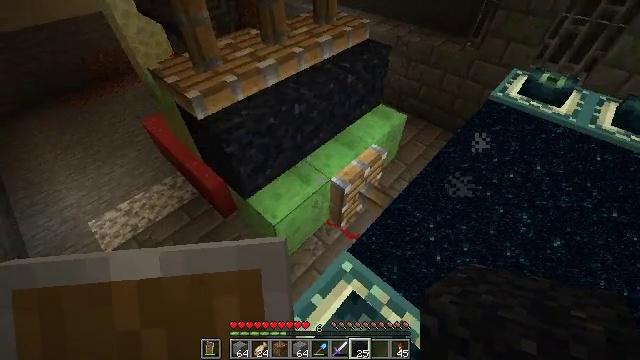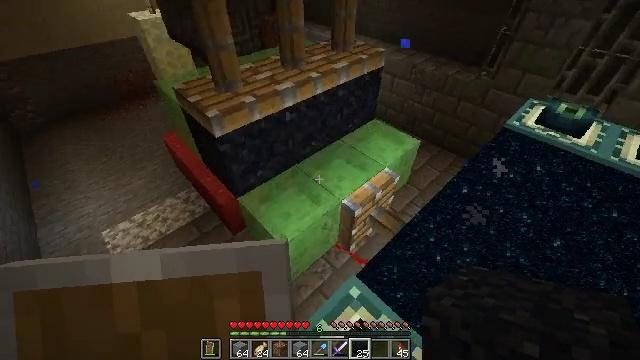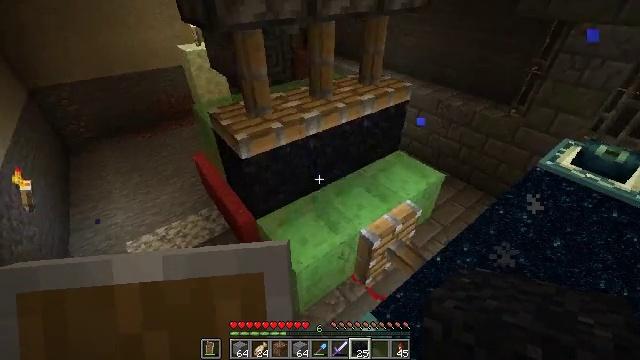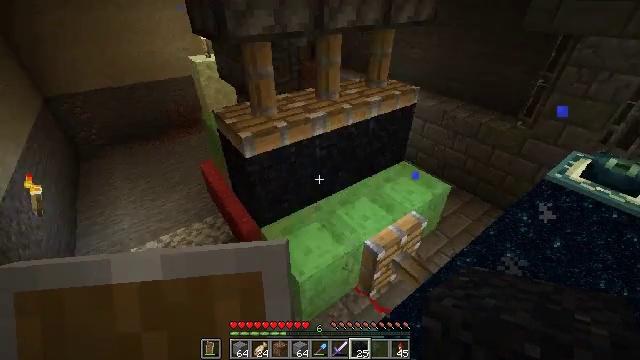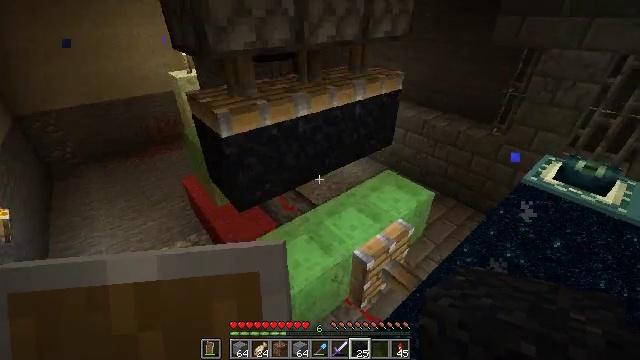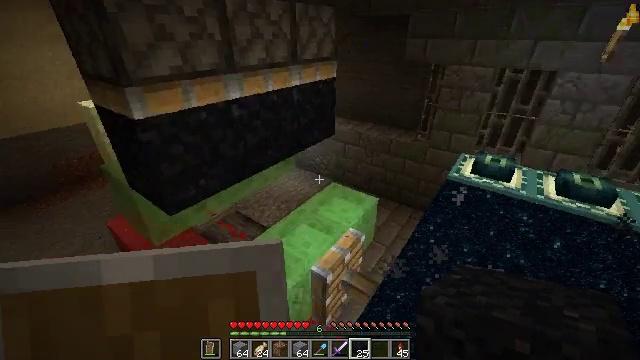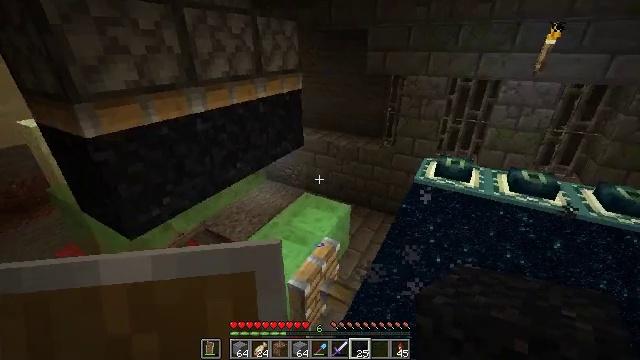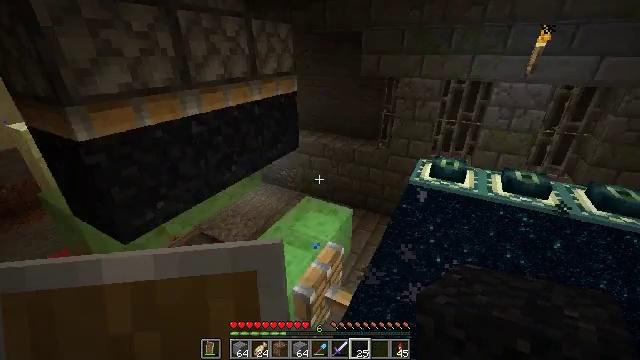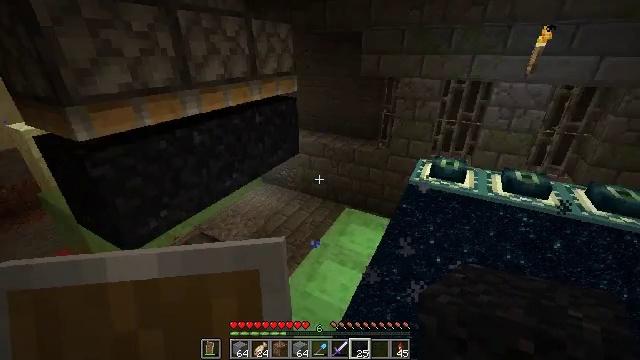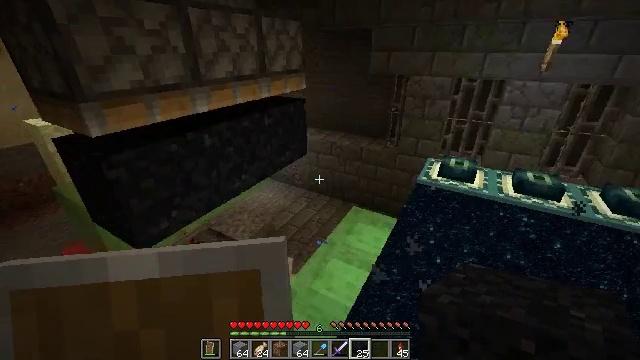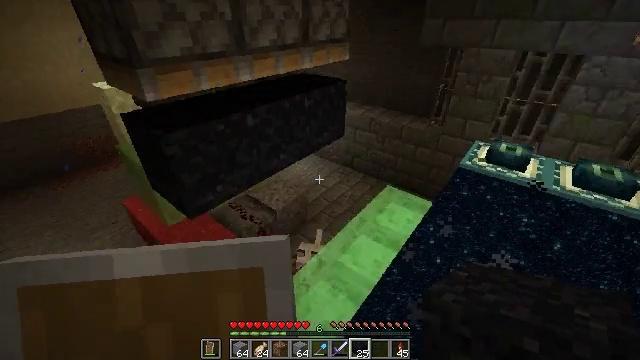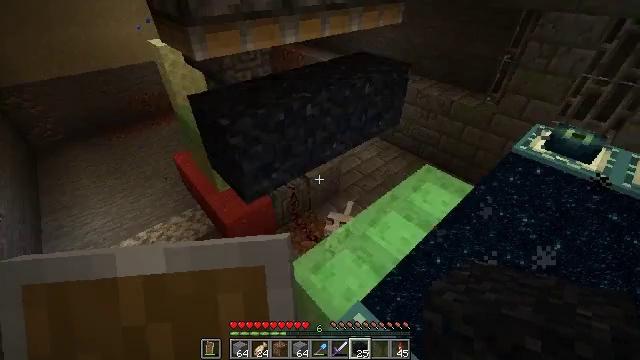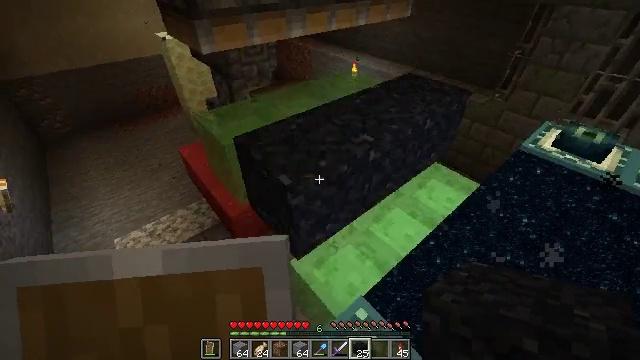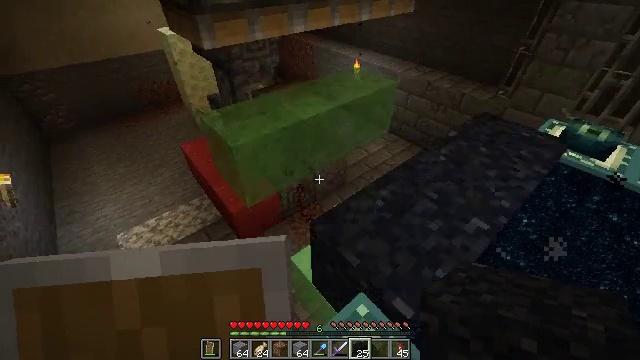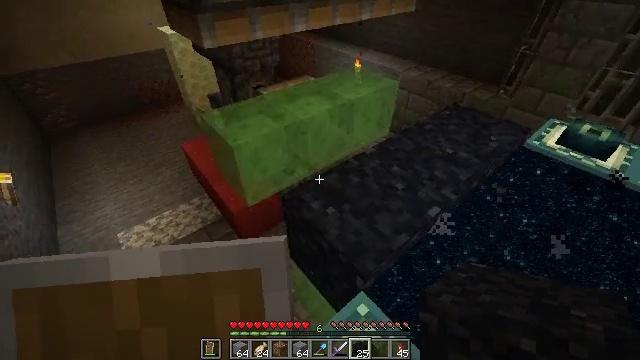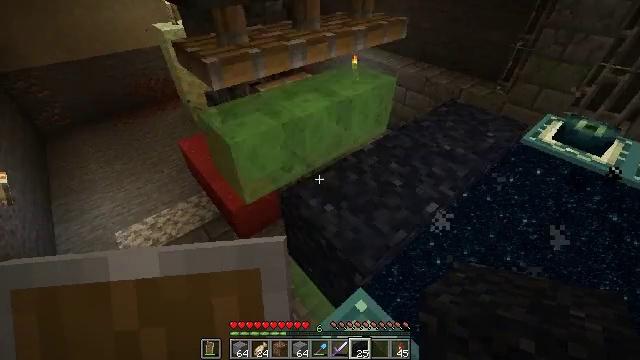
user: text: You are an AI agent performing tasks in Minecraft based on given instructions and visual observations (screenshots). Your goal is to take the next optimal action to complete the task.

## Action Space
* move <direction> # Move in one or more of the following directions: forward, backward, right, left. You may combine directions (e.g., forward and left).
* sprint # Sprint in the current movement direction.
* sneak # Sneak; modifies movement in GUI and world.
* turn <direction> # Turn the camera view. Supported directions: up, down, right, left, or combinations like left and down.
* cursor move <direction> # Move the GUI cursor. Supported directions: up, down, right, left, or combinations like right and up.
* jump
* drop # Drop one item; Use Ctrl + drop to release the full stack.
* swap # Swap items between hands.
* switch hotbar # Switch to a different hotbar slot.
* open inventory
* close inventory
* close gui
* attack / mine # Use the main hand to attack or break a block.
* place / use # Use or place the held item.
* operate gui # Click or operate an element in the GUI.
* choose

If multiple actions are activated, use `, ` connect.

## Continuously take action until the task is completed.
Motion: motion action
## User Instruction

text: Break the black concrete powder to collect it.
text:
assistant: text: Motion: turn left and up
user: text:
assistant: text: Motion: turn left and up
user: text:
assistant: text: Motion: turn left and up
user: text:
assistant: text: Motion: turn right and up
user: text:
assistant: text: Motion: turn right and up
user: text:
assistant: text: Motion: turn right and up
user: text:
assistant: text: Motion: turn right
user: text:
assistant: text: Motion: no_op
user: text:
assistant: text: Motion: turn left
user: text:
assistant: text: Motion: turn left and down
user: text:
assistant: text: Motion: turn left and down
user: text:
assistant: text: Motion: turn left and down
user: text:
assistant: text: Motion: no_op
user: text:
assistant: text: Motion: no_op
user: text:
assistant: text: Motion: no_op
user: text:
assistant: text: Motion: turn right
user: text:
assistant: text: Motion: turn right and up
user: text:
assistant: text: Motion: turn right and up
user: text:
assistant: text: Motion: turn right and up
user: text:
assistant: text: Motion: turn right and up
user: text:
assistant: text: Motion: turn right and up
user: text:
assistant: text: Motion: no_op
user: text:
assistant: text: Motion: no_op
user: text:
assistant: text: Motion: turn left and down
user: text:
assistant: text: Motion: turn left and down
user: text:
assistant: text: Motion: turn left
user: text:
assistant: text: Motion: no_op
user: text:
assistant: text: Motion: turn right and up
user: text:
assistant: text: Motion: turn right and up
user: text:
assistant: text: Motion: turn right and up